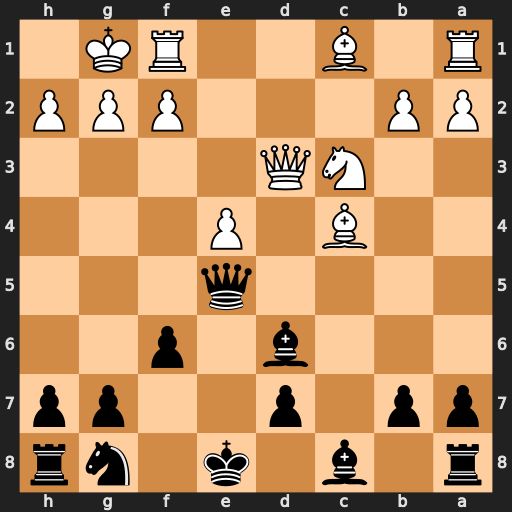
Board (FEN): r1b1k1nr/pp1p2pp/3b1p2/4q3/2B1P3/2NQ4/PP3PPP/R1B2RK1
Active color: b
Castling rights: kq
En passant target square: -
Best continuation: Qxh2#